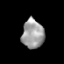
Tissue: prostate
Cell type: T cells
Senescence score: 0.3539
Nuclear area (px): 620
Mean DAPI intensity: 158.918